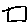
Label: square